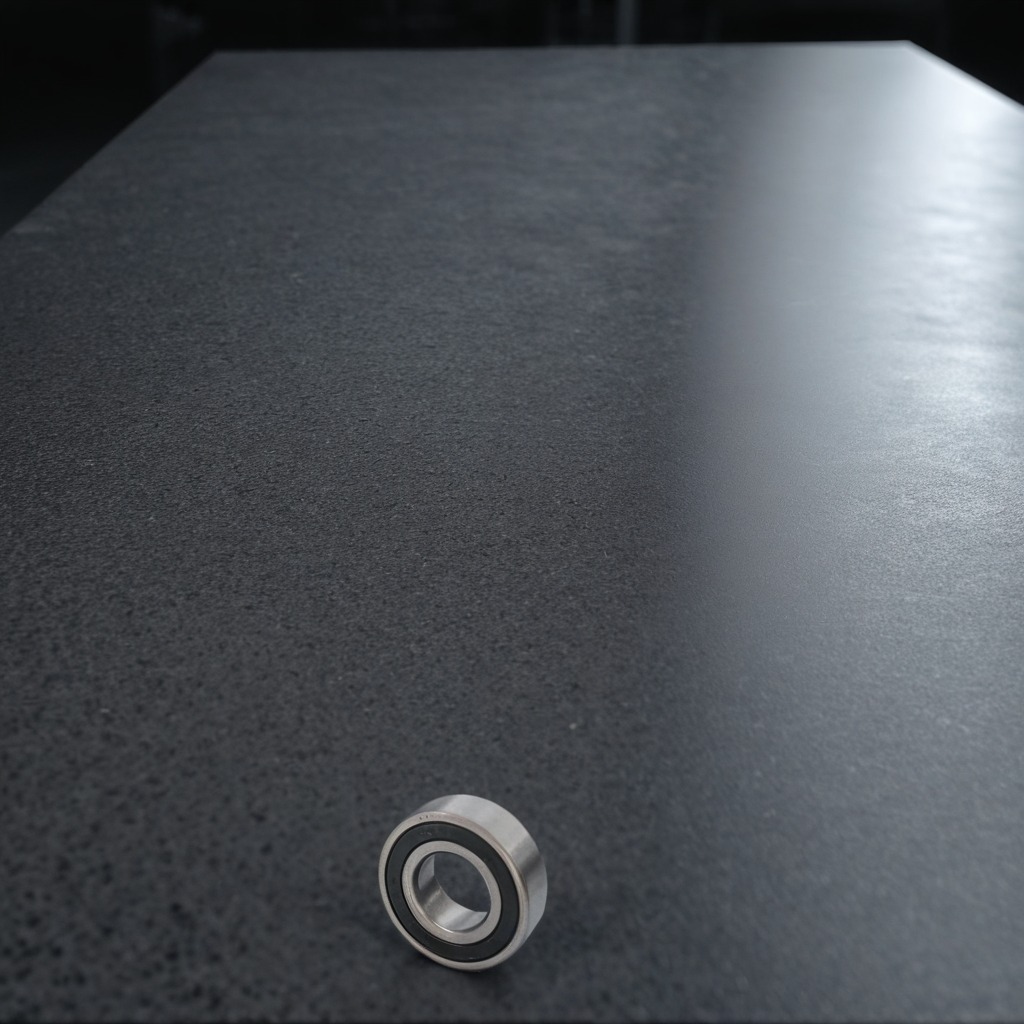
A ball bearing is lying on a clean granite table inside a workshop at night with soft shadows worn but